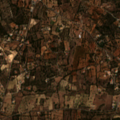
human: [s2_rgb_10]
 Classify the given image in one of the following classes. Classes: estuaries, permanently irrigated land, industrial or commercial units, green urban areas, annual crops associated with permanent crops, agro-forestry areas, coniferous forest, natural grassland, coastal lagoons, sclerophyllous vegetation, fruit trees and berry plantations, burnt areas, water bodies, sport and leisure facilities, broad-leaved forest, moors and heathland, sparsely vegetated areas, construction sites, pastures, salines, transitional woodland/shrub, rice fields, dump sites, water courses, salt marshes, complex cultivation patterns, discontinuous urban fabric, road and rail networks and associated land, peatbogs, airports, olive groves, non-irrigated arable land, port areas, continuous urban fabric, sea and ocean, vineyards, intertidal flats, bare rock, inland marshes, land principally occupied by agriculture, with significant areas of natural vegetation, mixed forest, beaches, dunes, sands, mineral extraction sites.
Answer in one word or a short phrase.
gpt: annual crops associated with permanent crops, land principally occupied by agriculture, with significant areas of natural vegetation, sclerophyllous vegetation